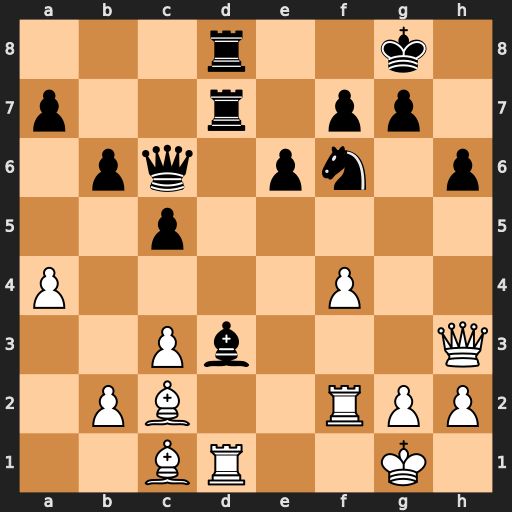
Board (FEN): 3r2k1/p2r1pp1/1pq1pn1p/2p5/P4P2/2Pb3Q/1PB2RPP/2BR2K1
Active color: w
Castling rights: -
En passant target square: -
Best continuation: Rxd3 Rxd3 Bxd3